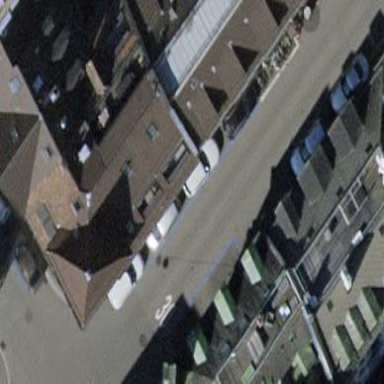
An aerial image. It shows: Parking lane area.